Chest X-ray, AP view. Patient: 72 years old, sex F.
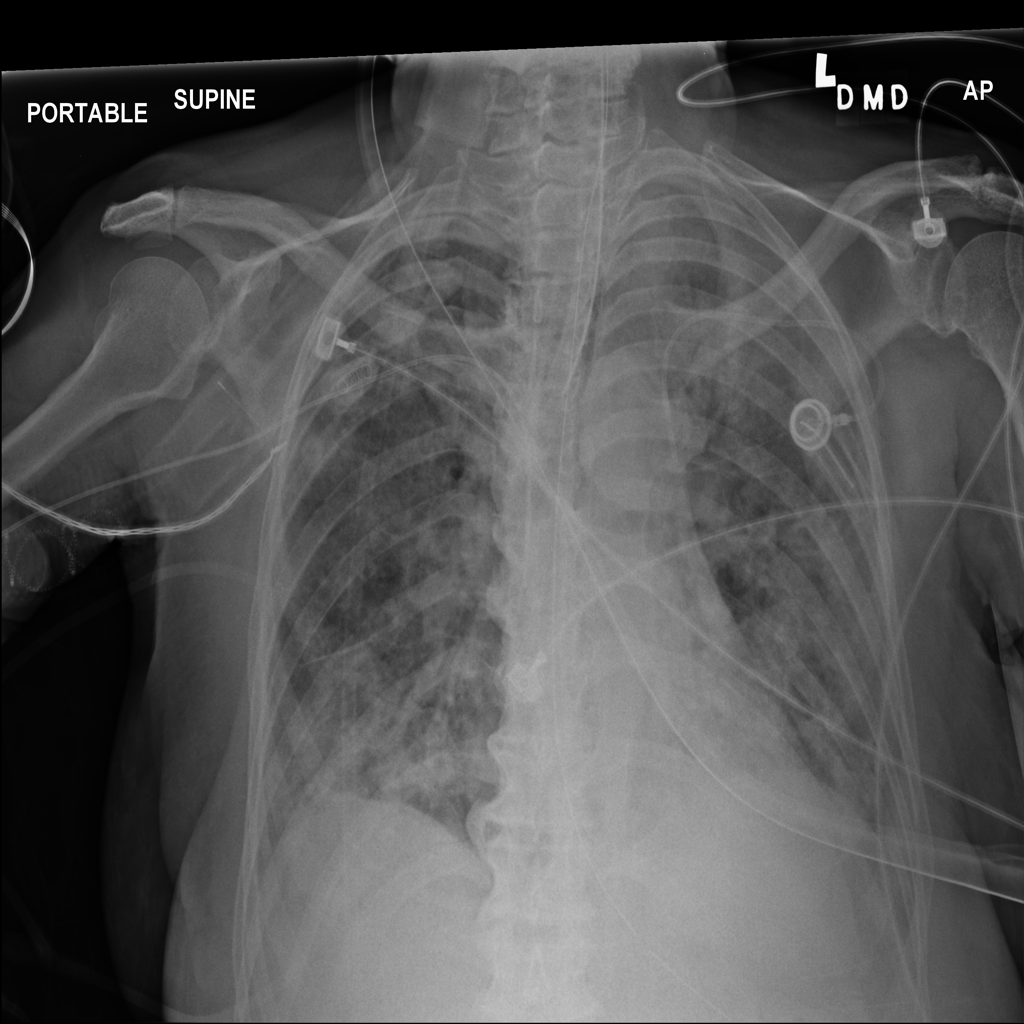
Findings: No Finding